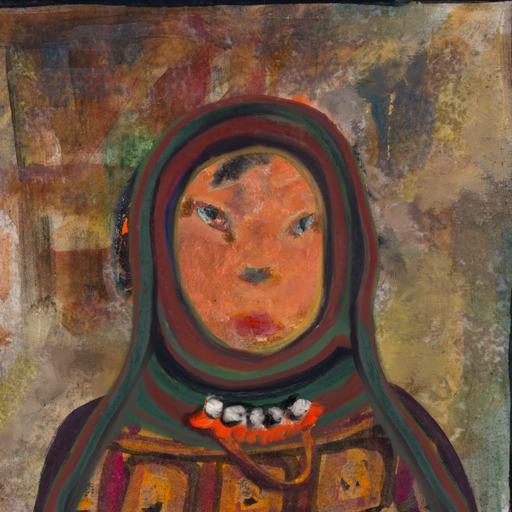
Background: Mosgoul, Head And Neck Front: Boggyland, Face Front: Boggyland, Bust: Doll, Hair Front: Childish, Head Accessory: After_Raid_Scarf, Second Necklace: Comrade, Necklace: An_Impression, Baby: Blank